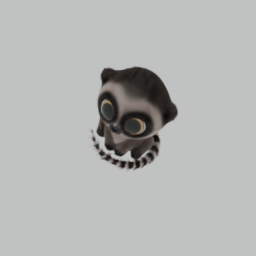
Label: animals